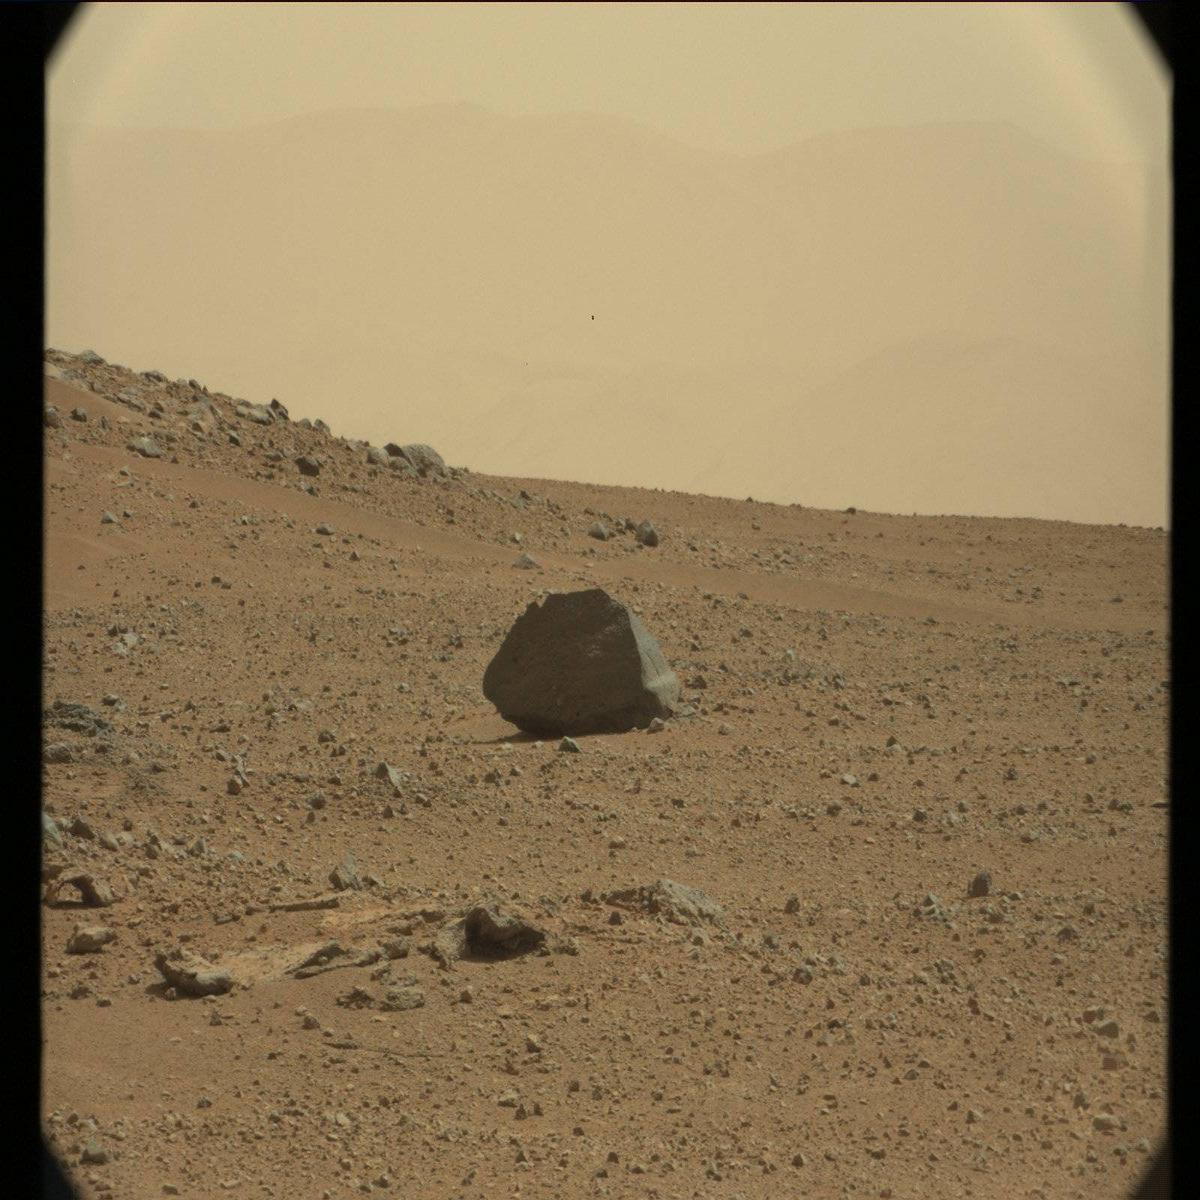
Terrain classes present: Bedrock, Ridge, Rock, Sand / Soil, Sky